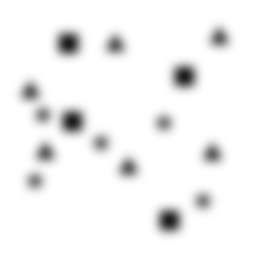
Squares: 4
Triangles: 6
Stars: 5
Total shapes: 15